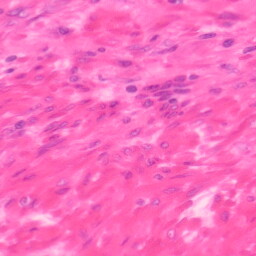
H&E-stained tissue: Colon